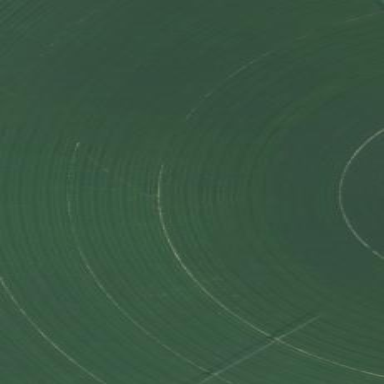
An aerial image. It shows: Farmland with pivot irrigation system.